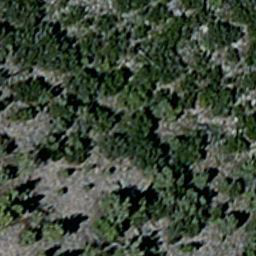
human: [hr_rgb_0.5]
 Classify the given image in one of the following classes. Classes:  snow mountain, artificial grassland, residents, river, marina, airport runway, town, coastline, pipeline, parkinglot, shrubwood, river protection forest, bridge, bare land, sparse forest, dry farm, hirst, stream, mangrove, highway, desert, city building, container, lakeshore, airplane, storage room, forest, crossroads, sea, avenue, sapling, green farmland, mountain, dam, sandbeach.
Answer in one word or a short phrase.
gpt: sparse forest